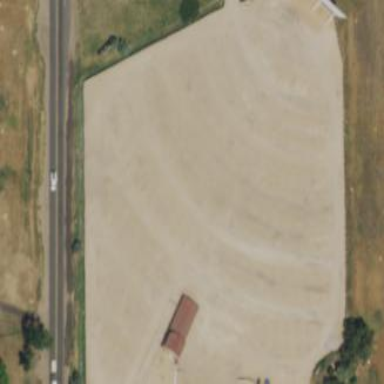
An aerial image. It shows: Outdoor drive-in theater.